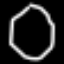
Label: octagon